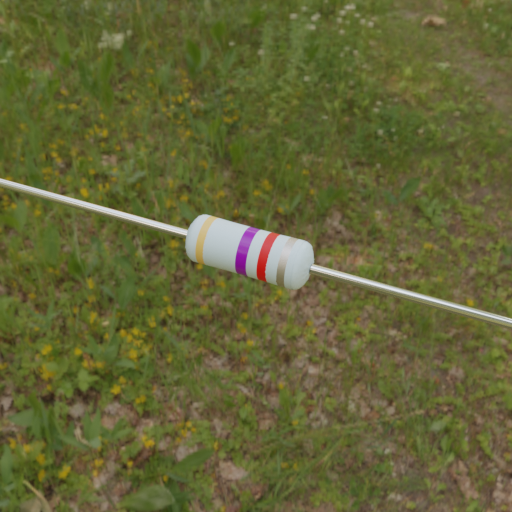
Resistor colour bands (in order): gold, violet, red, silver